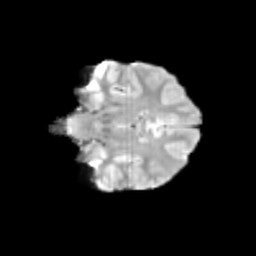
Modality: T2w
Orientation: coronal
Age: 12
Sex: female
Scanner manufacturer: siemens
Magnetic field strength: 3 T
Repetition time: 3.8 s
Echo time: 0.07 s